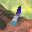
Label: 1